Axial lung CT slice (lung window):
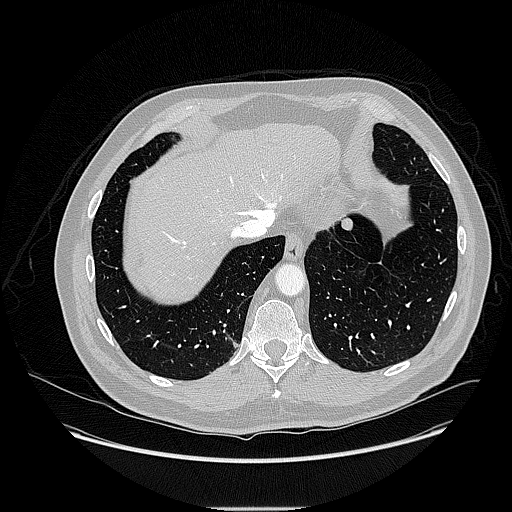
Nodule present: yes
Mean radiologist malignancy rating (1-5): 3.25